Question: I have an image file with a graph in it. For instance:

1. How can I efficiently extract this graph? Could you point me some examples/concepts?
2. I have a data file containing the edge details and I could plot them on a map to create an image (like the one shown in the link) but with a different background. How can I compare the two and say that there is a match/mismatch?
Any help/comments/thought is much appreciated.
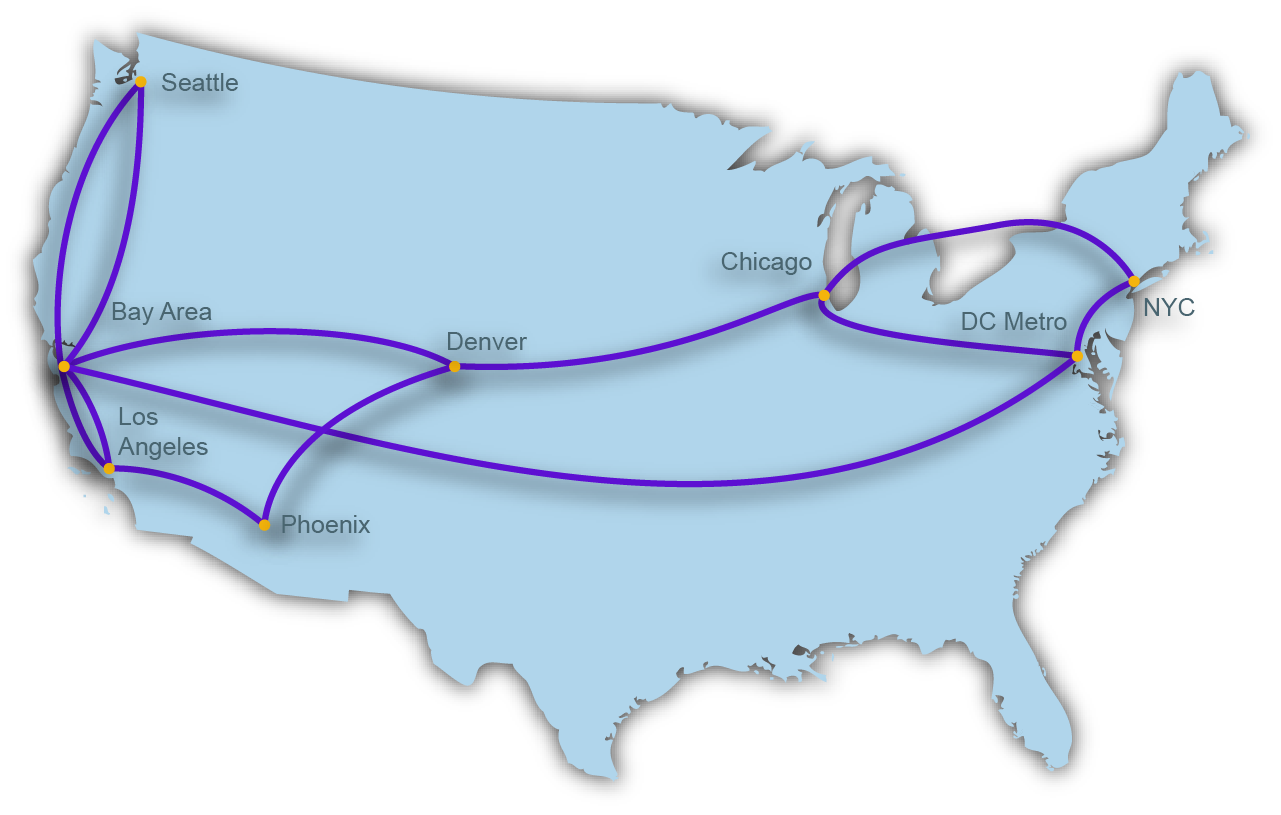
Answer: Since this can be hardly replicated for different images, this is only a overview of something that works for this specific image.
First convert your image to CMYK and consider the third channel ('Y') to binarize (80% of max, your vertices are relative yellow) to find the vertices:

Now consider the second channel ('M') to binarize (80% of max again) to find the edges:

Now if you consider each vertex as a connected component and each edge as connected components too, then you can construct a graph simply by considering the both images at the same time and taking into consideration which edges a given vertex touches.
You can now convert your input image to grayscale in order to find the text. In this simple image, some ad-hoc connected component analysis and simple threshold will give all the text:

If I run some pretty basic text recognition on this last image, I get:
'''
Seattle
Chicago
Bay Area DC Metro NYC
Denver
Los
Angeles
Phoenix
'''
Which is pretty nice since it found all the text. All that is left is giving names to your vertices in the already built graph. To do that, consider where a block of text appears and proceed to find the closest edge (first image, just a euclidean distance to the centroids).
If it matters, here is the code to obtain these results:
'''
f = Import["http://i.stack.imgur.com/DP3la.png"]
cmyk = ColorSeparate[f, "CMYK"]
vertex = Binarize[cmyk[[3]], 0.8] (* The first image *)
edge = Binarize[cmyk[[2]], 0.8] (* The second image *)
nyctext = SelectComponents[
DeleteSmallComponents[
SelectComponents[Binarize[ColorConvert[f, "Grayscale"], 0.01],
Small]], "Length", #1 < 25 &]
alltext = ImageAdd[
SelectComponents[
ColorNegate[Binarize[ColorConvert[f, "Grayscale"], 0.5]], Small],
nyc_text] (* The last image *)
TextRecognize[alltext] (* The text recognized *)
'''